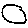
Label: circle